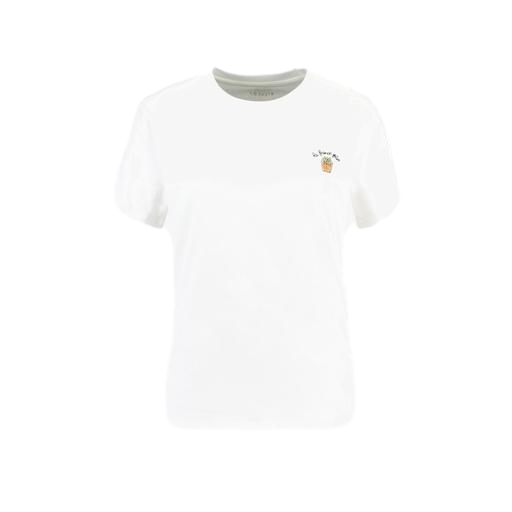
only white love pizza t-shirt, white petite t-shirt only macy, white soccer graphic t-shirt, white background